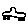
Label: car